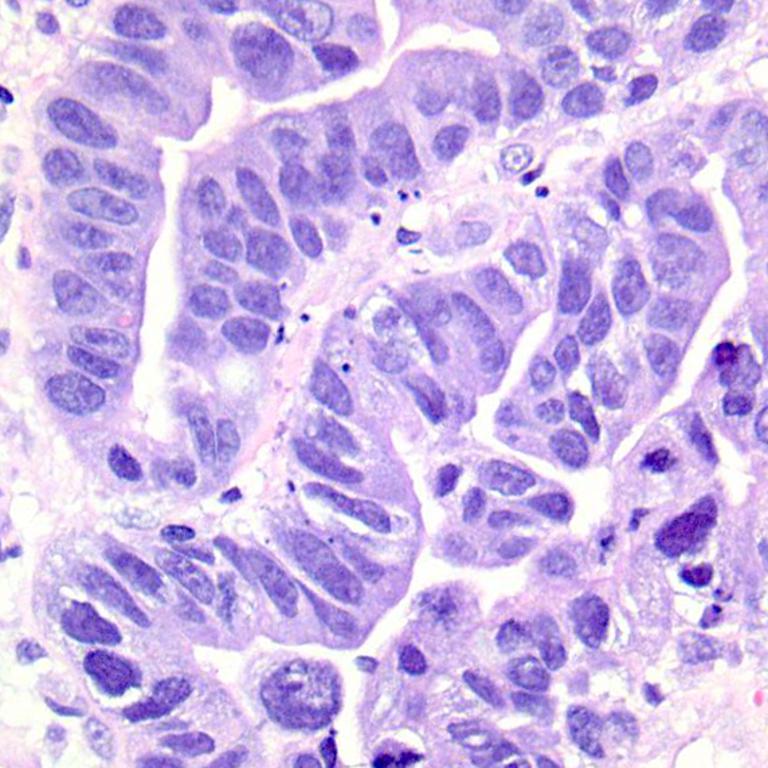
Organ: colon
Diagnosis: adenocarcinomas